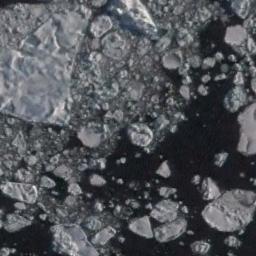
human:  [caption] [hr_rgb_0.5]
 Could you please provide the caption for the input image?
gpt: The sea is surrounded by sea ice .

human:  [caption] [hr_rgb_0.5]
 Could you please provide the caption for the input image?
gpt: There are many ice on the black sea .

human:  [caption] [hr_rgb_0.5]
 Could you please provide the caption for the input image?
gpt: A lot of sea ice of different sizes and thickness gathers together and the color of the seawater is deep blue .

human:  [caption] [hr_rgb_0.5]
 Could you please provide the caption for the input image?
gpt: Many large and small ice cubes are floating in a blue sea .

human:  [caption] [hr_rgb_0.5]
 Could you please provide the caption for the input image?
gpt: There are sea ice linked into sheets .